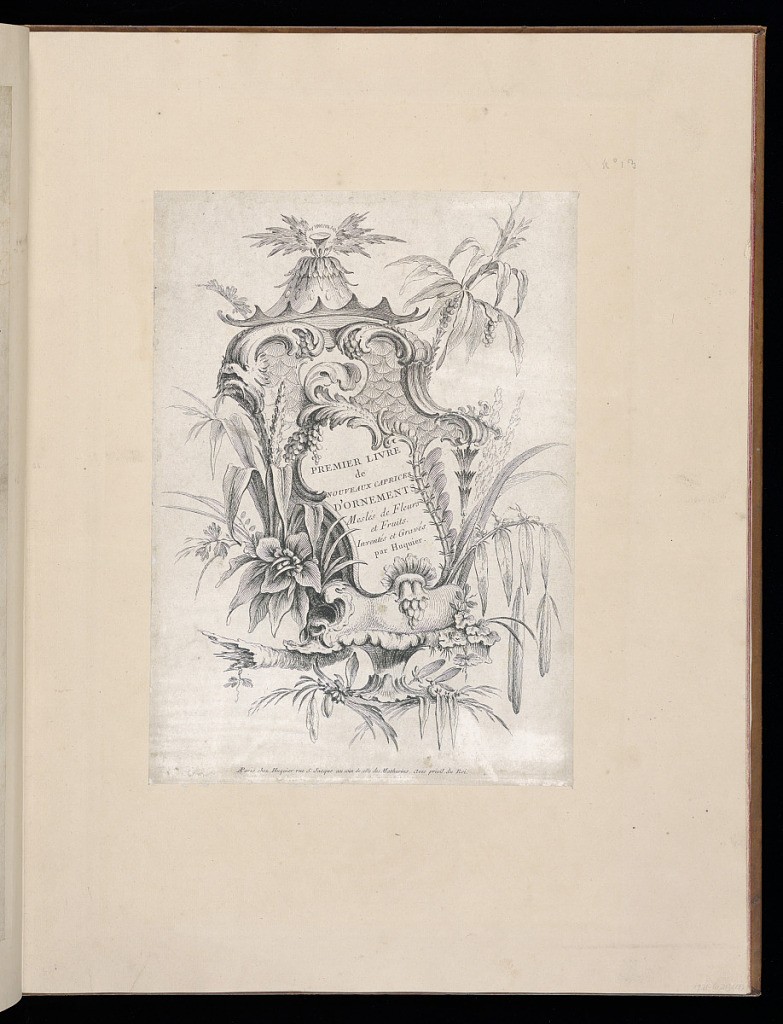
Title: Title Page
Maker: Gabriel Huquier, French, 1695–1772
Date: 1738–49
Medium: Etching and engraving on laid paper
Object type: Bound print
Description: Title page from a series of twelve designs for rococo ornament by Huquier. The title is lettered within a central cartouche framed by acanthus leaf fronds, c-scrolls, palmette motif and a bamboo stock. Surrounding the cartouche is a chinoiserie structure decorated with flowers, leaves, a fan pattern, animal mascarons, with a roof-like shape with scalloped edges with leaf and floral motifs. The plate is trimmed and pasted onto the album page. It is titled, signed, and numbered.